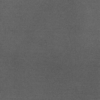
Label: dusty